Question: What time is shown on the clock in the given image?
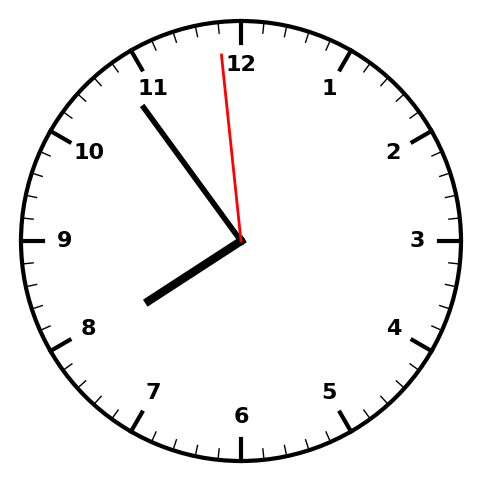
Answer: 07:53:59